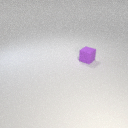
small purple rubber cube